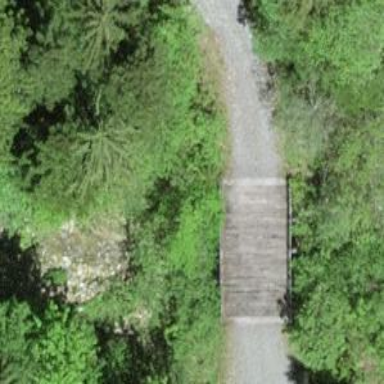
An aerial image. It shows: Track road on bridge.